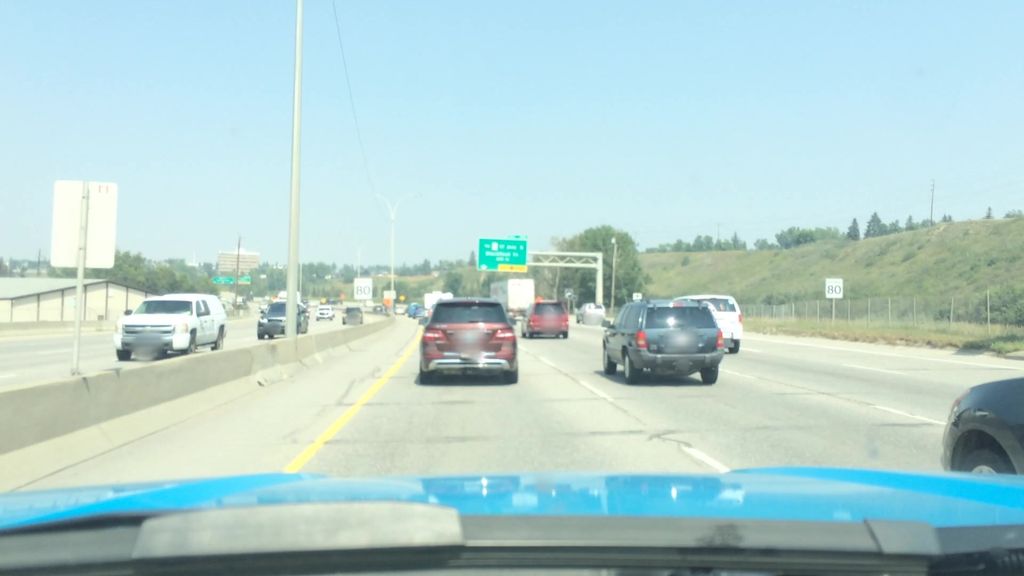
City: calgary